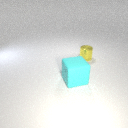
large cyan rubber cube in front of small yellow metal cylinder